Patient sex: M
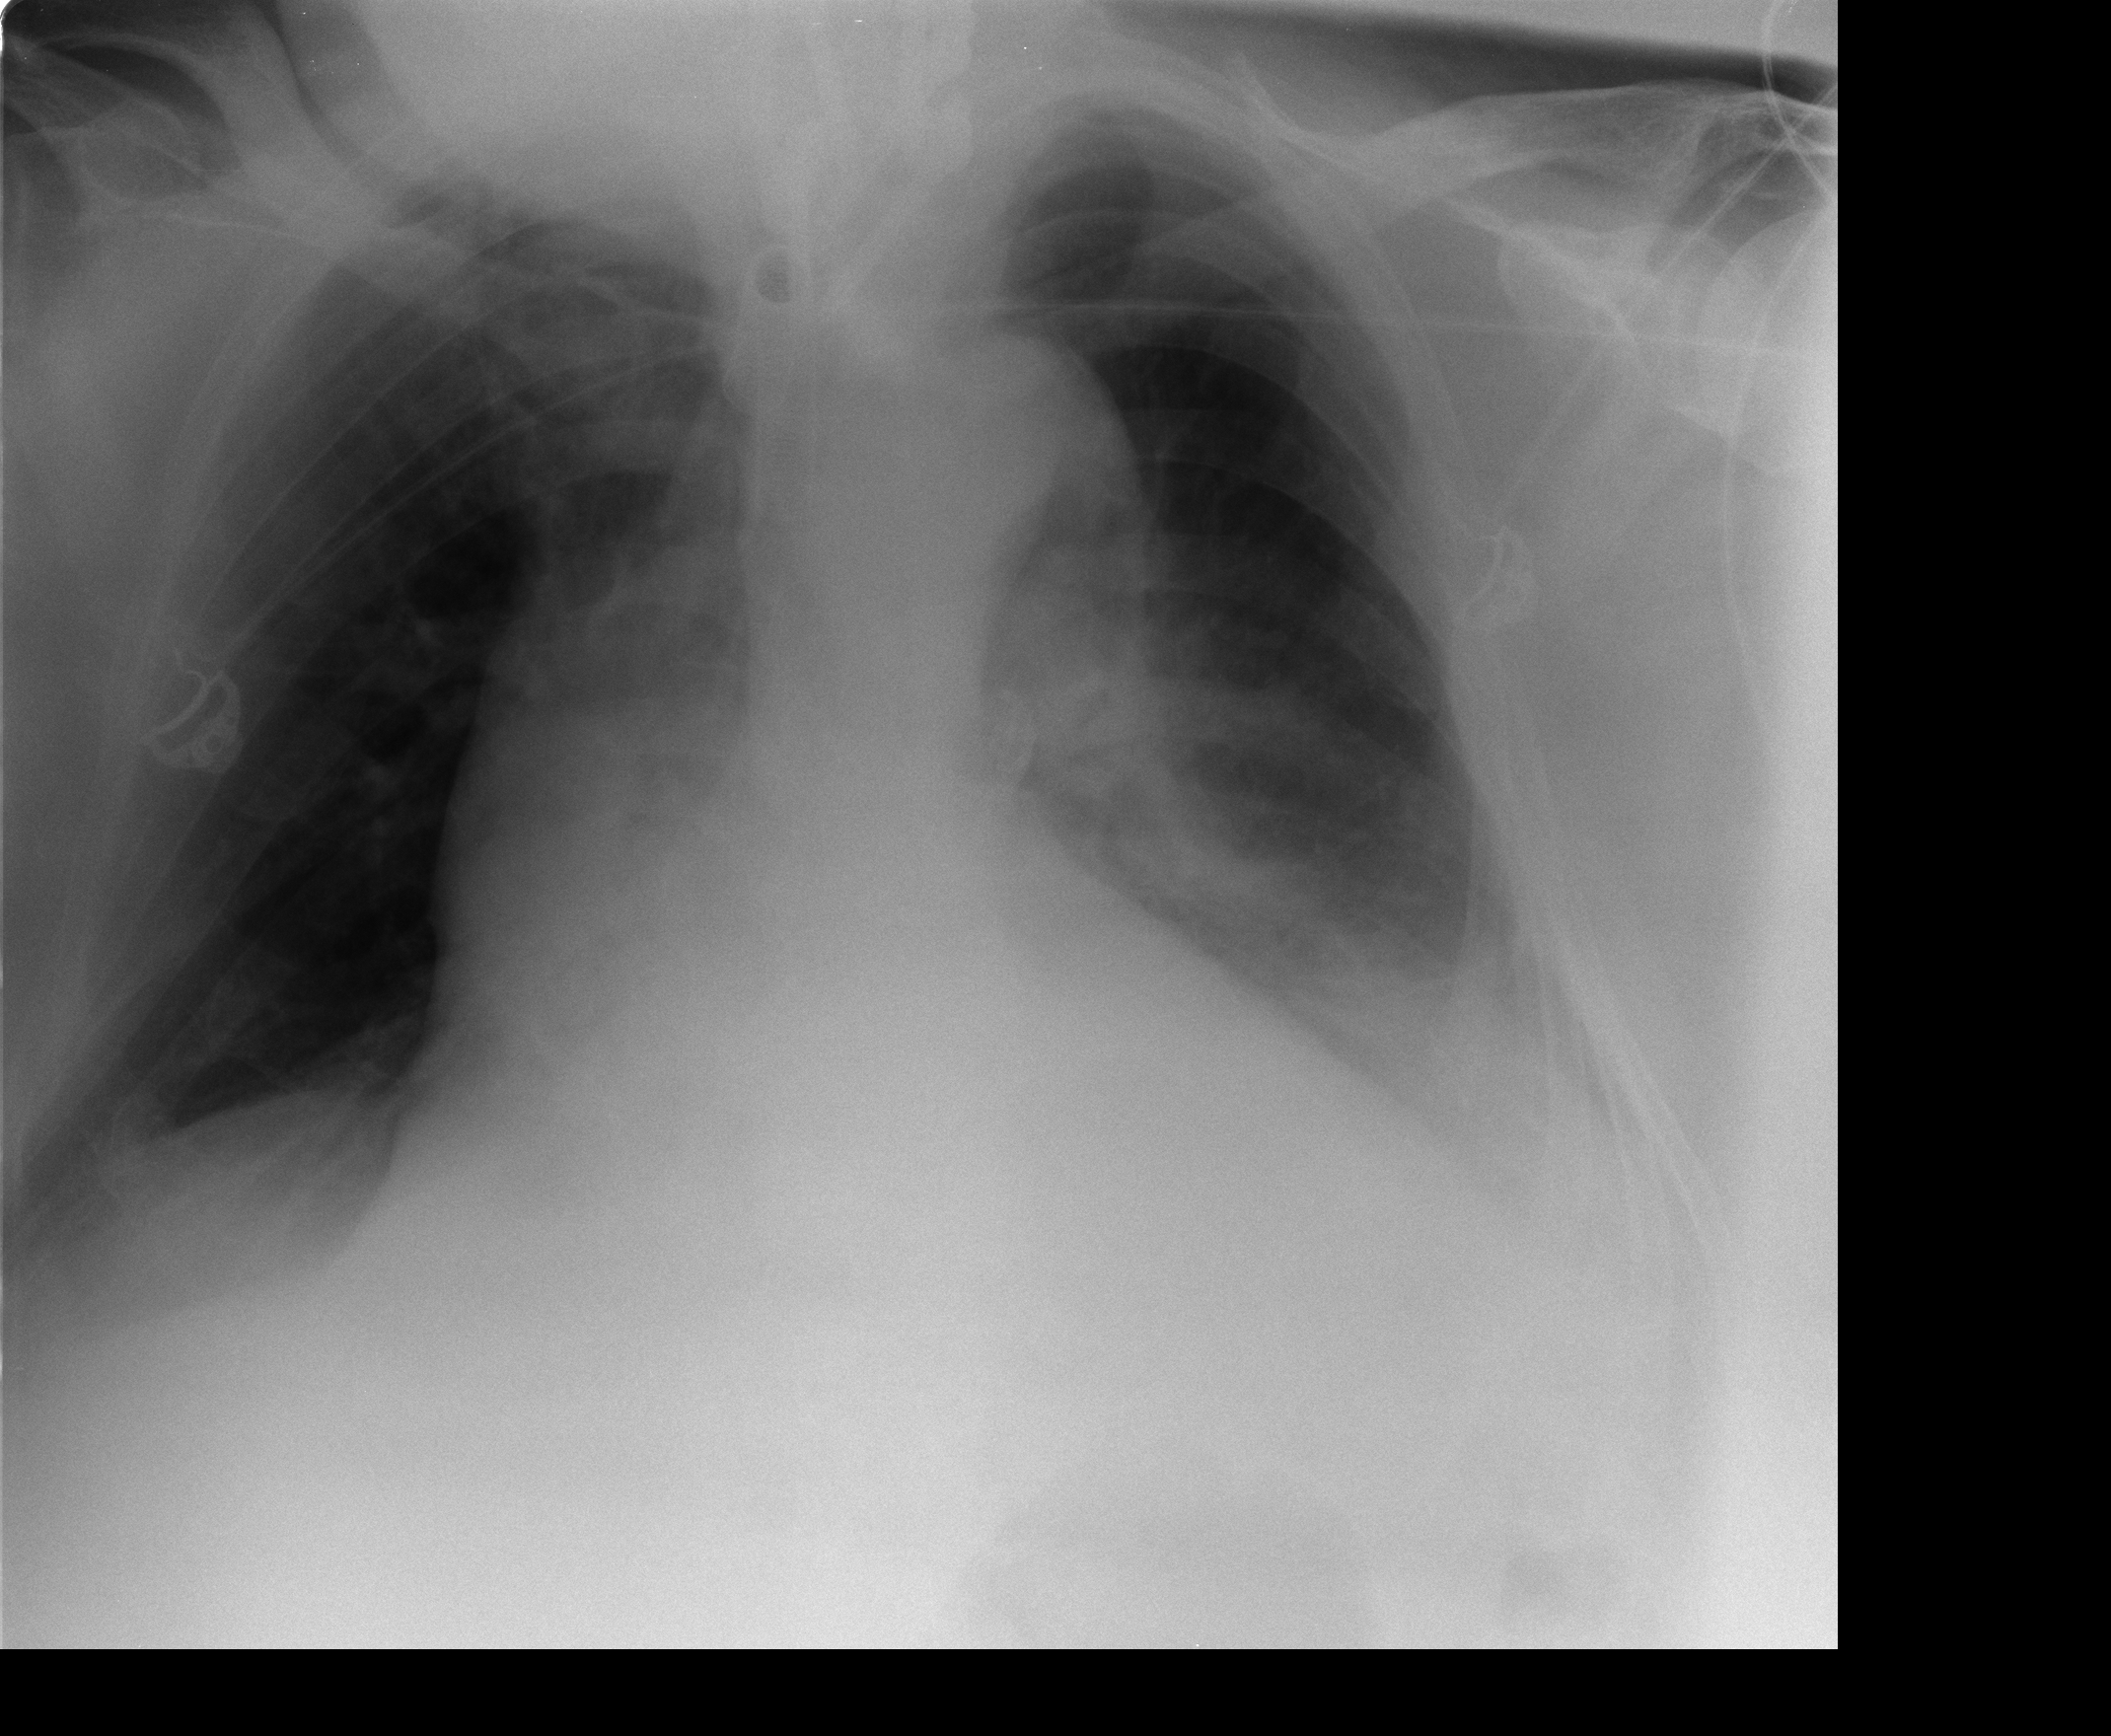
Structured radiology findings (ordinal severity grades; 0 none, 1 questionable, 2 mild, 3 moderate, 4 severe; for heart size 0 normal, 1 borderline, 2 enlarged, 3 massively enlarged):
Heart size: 2
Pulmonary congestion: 2
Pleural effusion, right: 1
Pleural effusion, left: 2
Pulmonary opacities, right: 0
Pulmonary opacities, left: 0
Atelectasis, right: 0
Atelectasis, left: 1